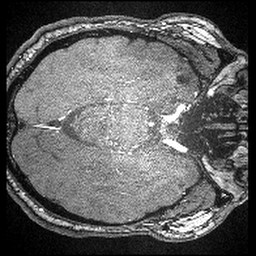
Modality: angio
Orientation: axial
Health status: ill
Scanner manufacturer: siemens
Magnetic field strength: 3 T
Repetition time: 0.021 s
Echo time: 0.00358 s